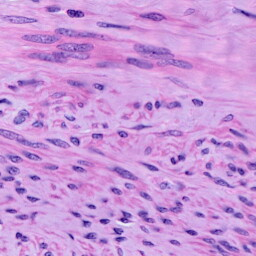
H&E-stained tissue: Cervix